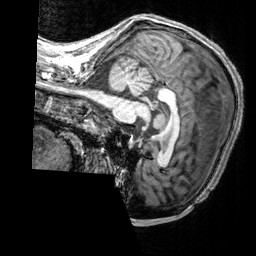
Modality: T1w
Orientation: sagittal
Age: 21
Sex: male
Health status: healthy
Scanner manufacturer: siemens
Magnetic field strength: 3 T
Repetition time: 2.3 s
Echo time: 0.00303 s